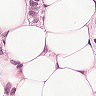
Metastatic tissue present: yes